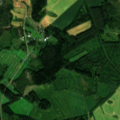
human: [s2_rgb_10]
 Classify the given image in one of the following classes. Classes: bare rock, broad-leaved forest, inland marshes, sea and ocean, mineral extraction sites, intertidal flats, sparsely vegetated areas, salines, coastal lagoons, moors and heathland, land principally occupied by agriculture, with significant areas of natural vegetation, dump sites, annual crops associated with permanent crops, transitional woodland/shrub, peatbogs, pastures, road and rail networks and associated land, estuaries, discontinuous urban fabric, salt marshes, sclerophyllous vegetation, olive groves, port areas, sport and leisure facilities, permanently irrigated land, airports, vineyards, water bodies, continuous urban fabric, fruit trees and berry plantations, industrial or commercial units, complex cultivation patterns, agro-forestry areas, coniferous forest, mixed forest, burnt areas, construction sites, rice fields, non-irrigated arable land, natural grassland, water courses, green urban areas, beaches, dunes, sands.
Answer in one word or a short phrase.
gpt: non-irrigated arable land, land principally occupied by agriculture, with significant areas of natural vegetation, coniferous forest, mixed forest, transitional woodland/shrub